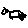
Label: car